【题型】解答题　【知识点】平面几何　【难度】medium
如图，在平面直角坐标系中，$\text{Rt}\triangle ABC$的斜边$AB$在$y$轴上，边$AC$与$x$轴交于点$D$，$AE$平分$\angle BAC$交边$BC$于点$E$，经过点$A$、$D$、$E$的圆的圆心$F$恰好在$y$轴上，$\odot F$与$y$轴相交于另一点$G$．

\noindent (1)求证：$BC$是$\odot F$的切线；\\
(2)若点$A$、$D$的坐标分别为$A(0,-1)$，$D(2,0)$，求$\odot F$的半径；\\
(3)求证：$AF=\dfrac{1}{2}AD+CD$．
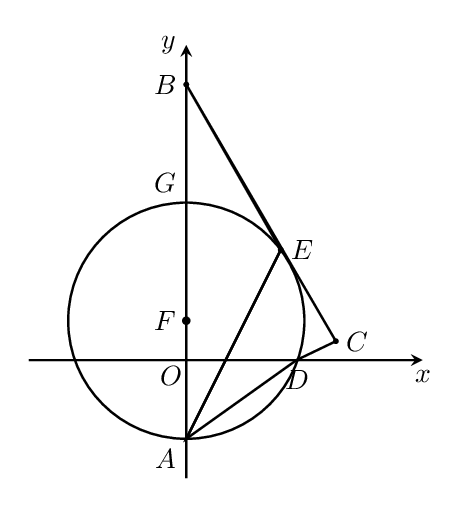
【解答】
\noindent \textbf{【答案】}(1)见解析\\
\hspace{2.2em}(2)$\dfrac{5}{2}$\\
\hspace{2.2em}(3)见解析

\vspace{1em}
\noindent \textbf{【分析】}(1)连接$EF$，根据角平分线的定义、等腰三角形的性质得到$\angle FEA=\angle EAC$，得到$FE\parallel AC$，根据平行线的性质得到$\angle FEB=\angle C=90^\circ$，证明结论；\\
(2)连接$FD$，设$\odot F$的半径为$r$，根据勾股定理列出方程，解方程即可；\\
(3)作$FR\perp AD$于$R$，得到四边形$RCEF$是矩形，得到$EF=RC=RD+CD$，根据垂径定理解答即可．

\vspace{1em}
\noindent \textbf{【详解】}(1)证明：连接$EF$，如图，

$\because AE$平分$\angle BAC$,
\[
\therefore \angle FAE=\angle CAE,
\]
$\because FA=FE$,
\[
\therefore \angle FAE=\angle FEA,
\]
\[
\therefore \angle FEA=\angle CAE,
\]
\[
\therefore FE\parallel AC,
\]
\[
\therefore \angle FEB=\angle C=90^\circ,
\]
$\because FE$是圆的半径,
\[
\therefore BC\text{是}\odot F\text{的切线；}
\]

\vspace{1em}
\noindent (2)解：连接$FD$，如图，

设$\odot F$的半径为$r$,
$\because A(0,-1)$，$D(2,0)$,
\[
\therefore OA=1,\ OD=2,
\]
\[
\therefore OF=r-1,
\]
在$\text{Rt}\triangle FOD$中，由勾股定理得：
\[
r^2=(r-1)^2+2^2,
\]
解得，$r=\dfrac{5}{2}$,
即$\odot F$的半径为$\dfrac{5}{2}$；

\vspace{1em}
\noindent (3)证明：作$FR\perp AD$于$R$，连接$EF$，如图，

则$\angle FRC=90^\circ$,
又$\angle FEC=\angle C=90^\circ$,
\[
\therefore \text{四边形}RCEF\text{是矩形},
\]
\[
\therefore EF=RC=RD+CD,
\]
$\because FR\perp AD$,
\[
\therefore AR=RD,
\]
\[
\therefore EF=RD+CD=\dfrac{1}{2}AD+CD,
\]
$\because AF=EF$,
\[
\therefore AF=\dfrac{1}{2}AD+CD.
\]

\vspace{1em}
\noindent \textbf{【点睛】}本题考查的是切线的判定、垂径定理的应用、矩形的判定和性质、等边对等角及勾股定理，掌握切线的判定定理是解题的关键．
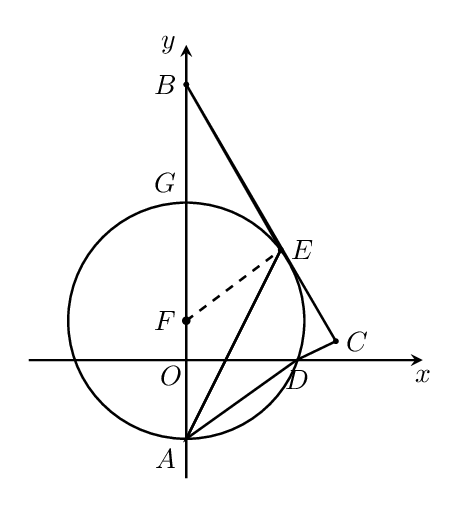
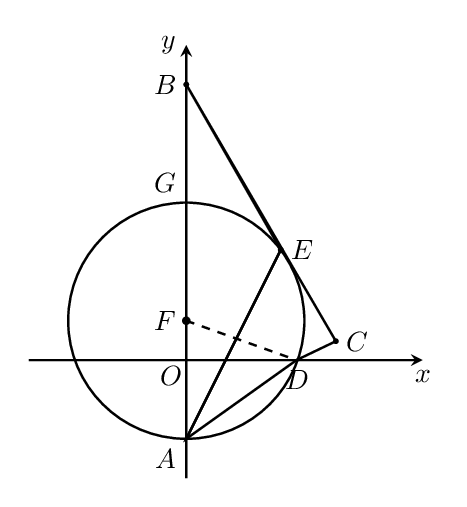
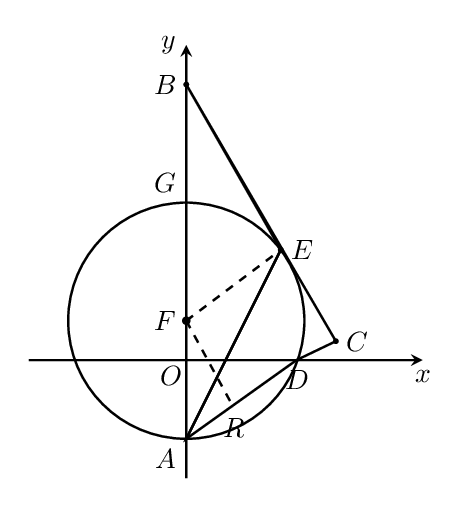